Question: Is there any way to create a circle with a missing segment like the picture using JavaScript or CSS3?

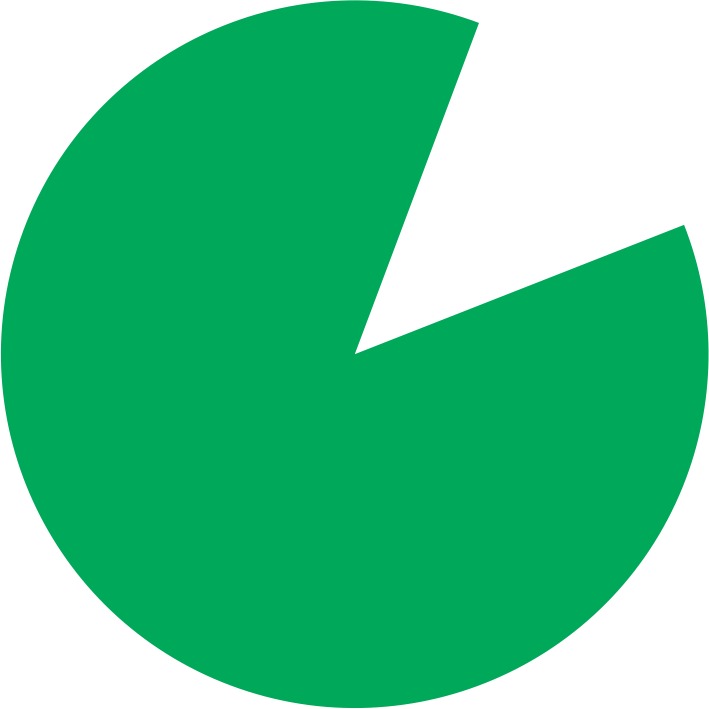
Answer: Please find code below.
'''
#myshape
{
width: 0px; height: 0px;
border-right: 60px solid transparent;
border-top: 60px solid red;
border-left: 60px solid red;
border-bottom: 60px solid red;
border-top-left-radius: 60px;
border-top-right-radius: 60px;
border-bottom-left-radius: 60px;
border-bottom-right-radius: 60px;
}
'''
Another solution would be to use two shapes, first create a circle and then place a narrow triangle on it(make the color of triangle white and circle green), for a narrow triangle you can use this code
'''
.narrowtriangle
{
width: 0;
height: 0;
text-indent: -9999px;
border-right: 40px solid transparent;
border-bottom: 100px solid #f09;
border-left: 150px solid transparent;
}
'''
and for circle you can use this
'''
#circle {
width: 140px;
height: 140px;
background: red;
-moz-border-radius: 70px;
-webkit-border-radius: 70px;
border-radius: 70px;
}
'''